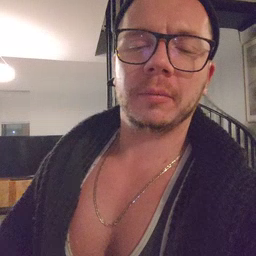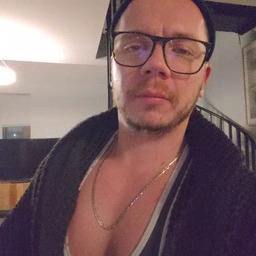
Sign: milk